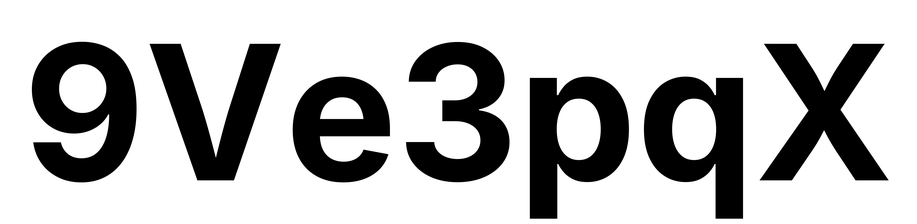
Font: Inter_Bold